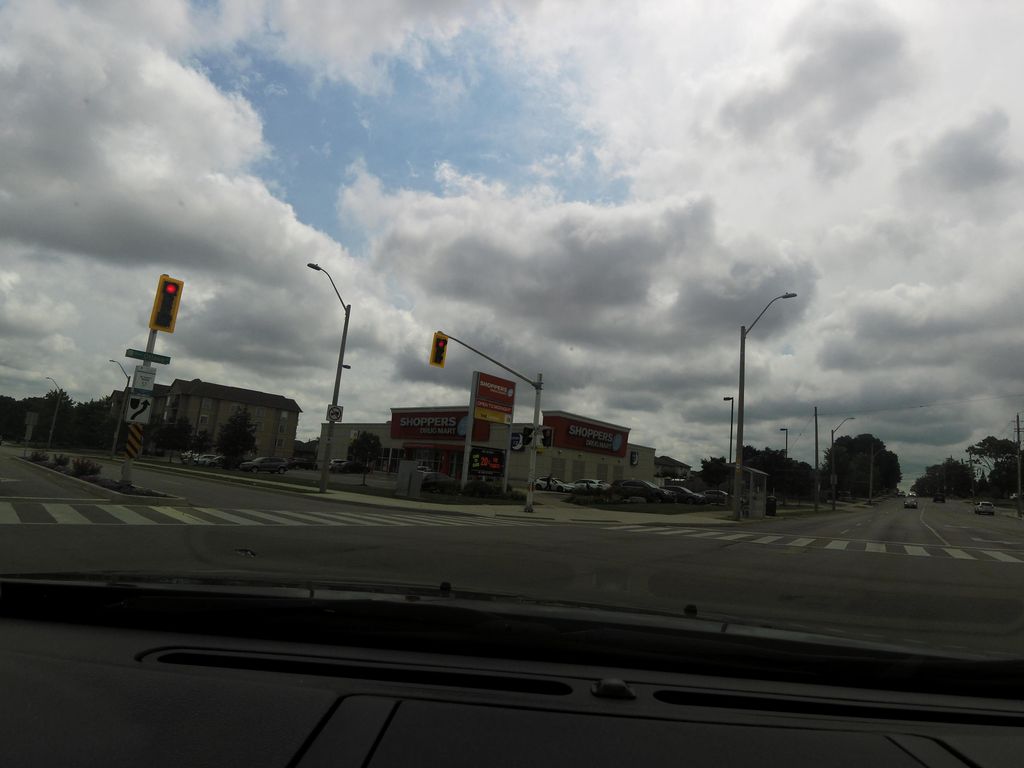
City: hamilton